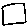
Label: square